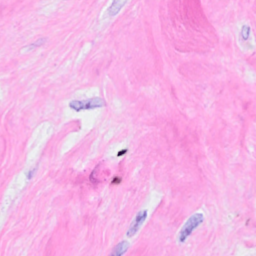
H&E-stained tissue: Breast